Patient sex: F
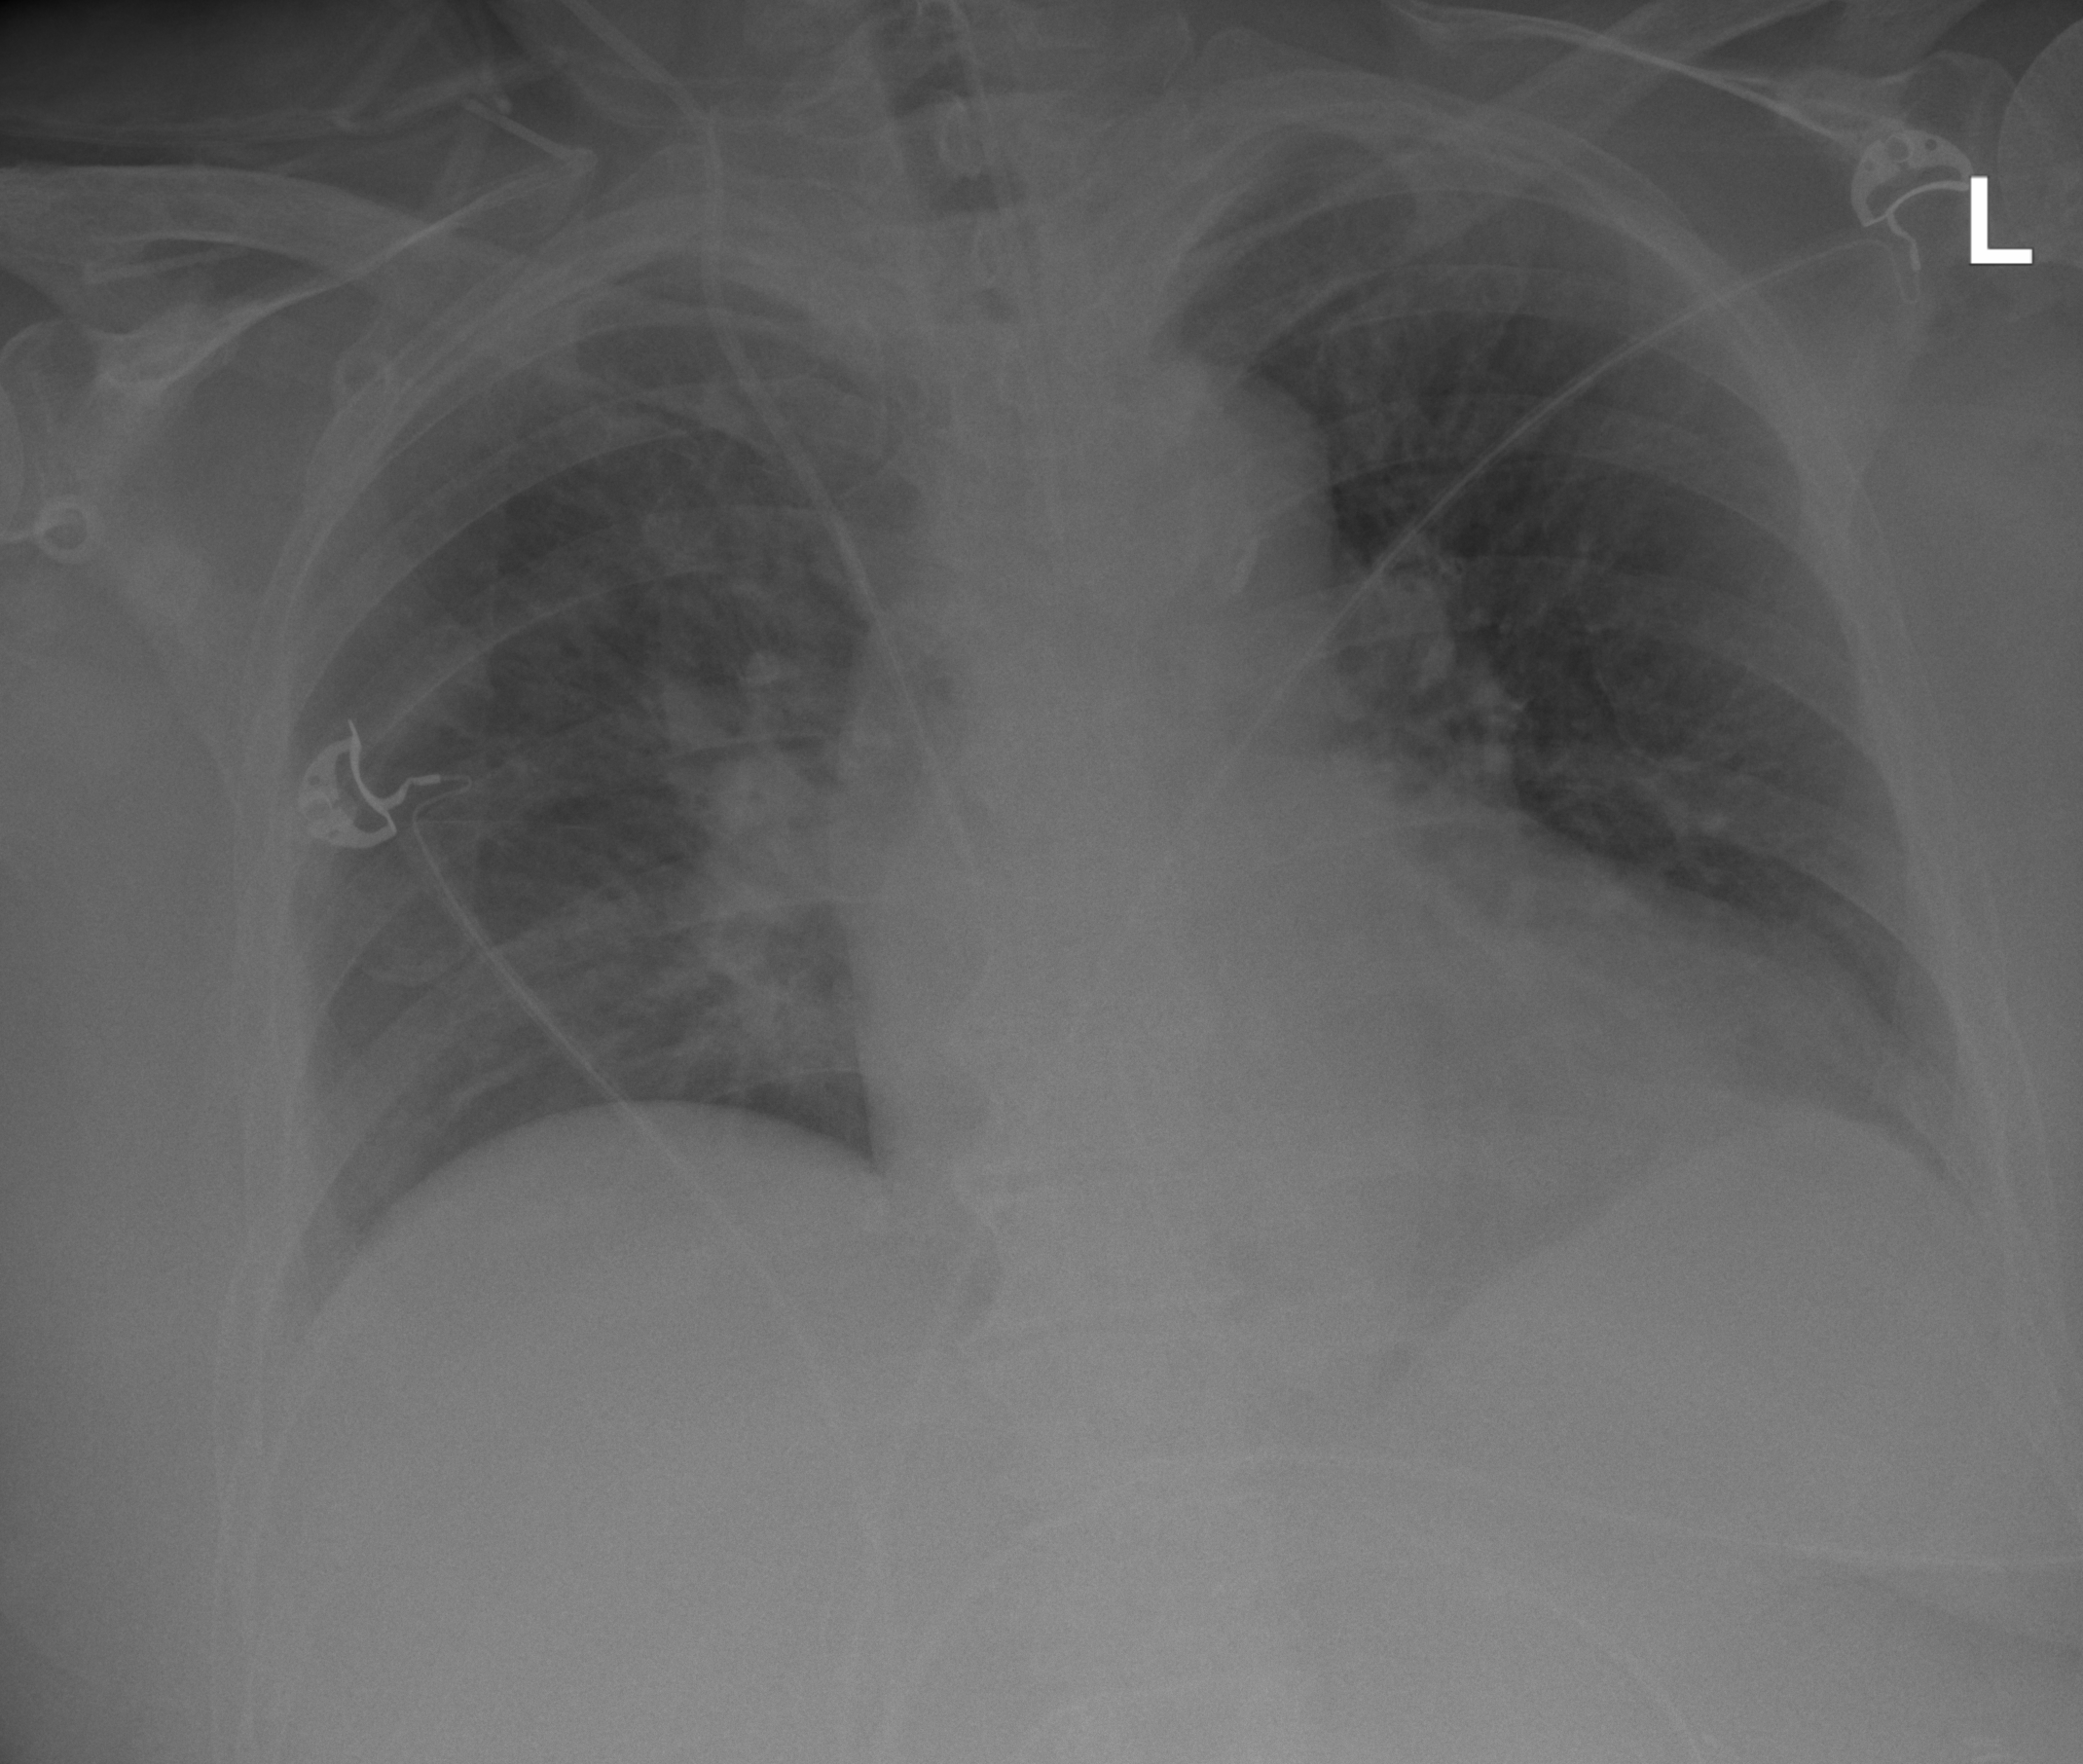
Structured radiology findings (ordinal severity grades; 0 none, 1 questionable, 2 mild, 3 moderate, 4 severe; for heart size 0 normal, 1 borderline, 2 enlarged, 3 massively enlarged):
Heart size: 2
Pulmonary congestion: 2
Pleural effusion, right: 0
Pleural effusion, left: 0
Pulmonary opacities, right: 1
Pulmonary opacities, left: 1
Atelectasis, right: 0
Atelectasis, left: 2